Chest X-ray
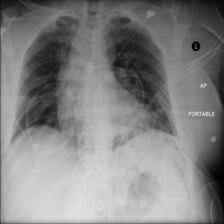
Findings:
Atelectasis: negative
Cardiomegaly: negative
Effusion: negative
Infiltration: negative
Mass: negative
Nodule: negative
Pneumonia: negative
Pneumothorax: negative
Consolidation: negative
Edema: negative
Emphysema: negative
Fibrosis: negative
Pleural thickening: negative
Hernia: negative